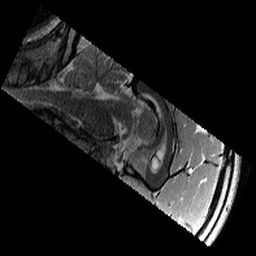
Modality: T2w
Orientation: sagittal
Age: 11
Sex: female
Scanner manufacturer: siemens
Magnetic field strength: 3 T
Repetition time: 9.23 s
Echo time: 0.067 s